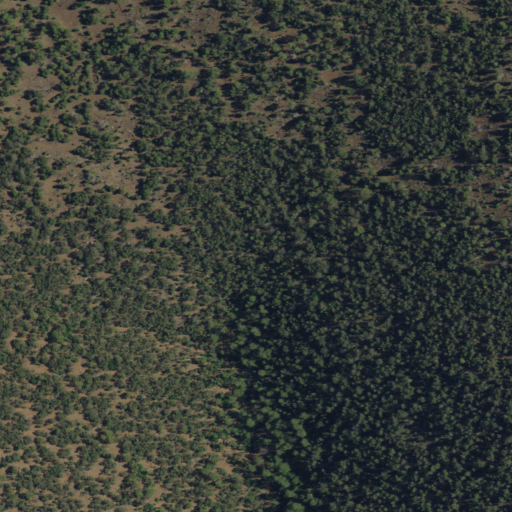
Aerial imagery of mountain in New Mexico named Beaver Points containing evergreen forest and shrub